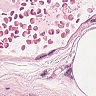
Metastatic tissue present: no